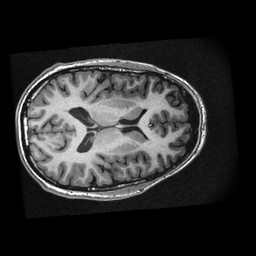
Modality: T1w
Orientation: axial
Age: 21
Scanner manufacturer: ge
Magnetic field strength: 3 T
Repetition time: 0.008332 s
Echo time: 0.003104 s